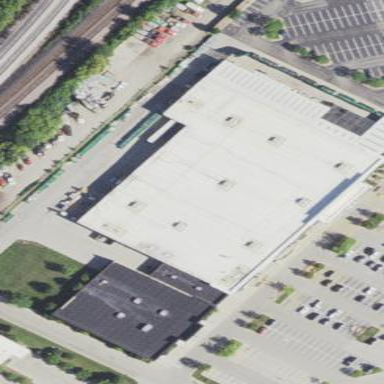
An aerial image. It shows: Retail building.